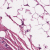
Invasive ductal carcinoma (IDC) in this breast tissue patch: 0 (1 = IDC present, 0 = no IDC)